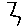
Label: zigzag